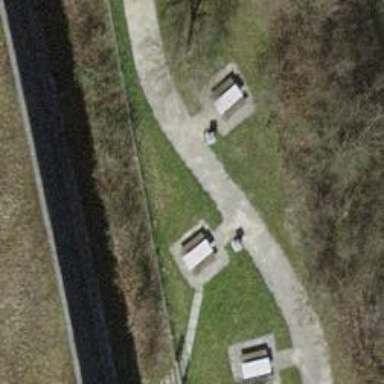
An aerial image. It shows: Picnic table located in leisure land area.